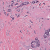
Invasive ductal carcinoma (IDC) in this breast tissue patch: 1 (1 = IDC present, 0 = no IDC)